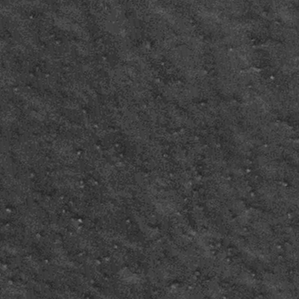
Label: frost